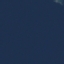
Land use / land cover: SeaLake